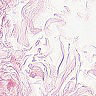
Metastatic tissue present: no